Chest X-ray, PA view. Patient: 41 years old, sex F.
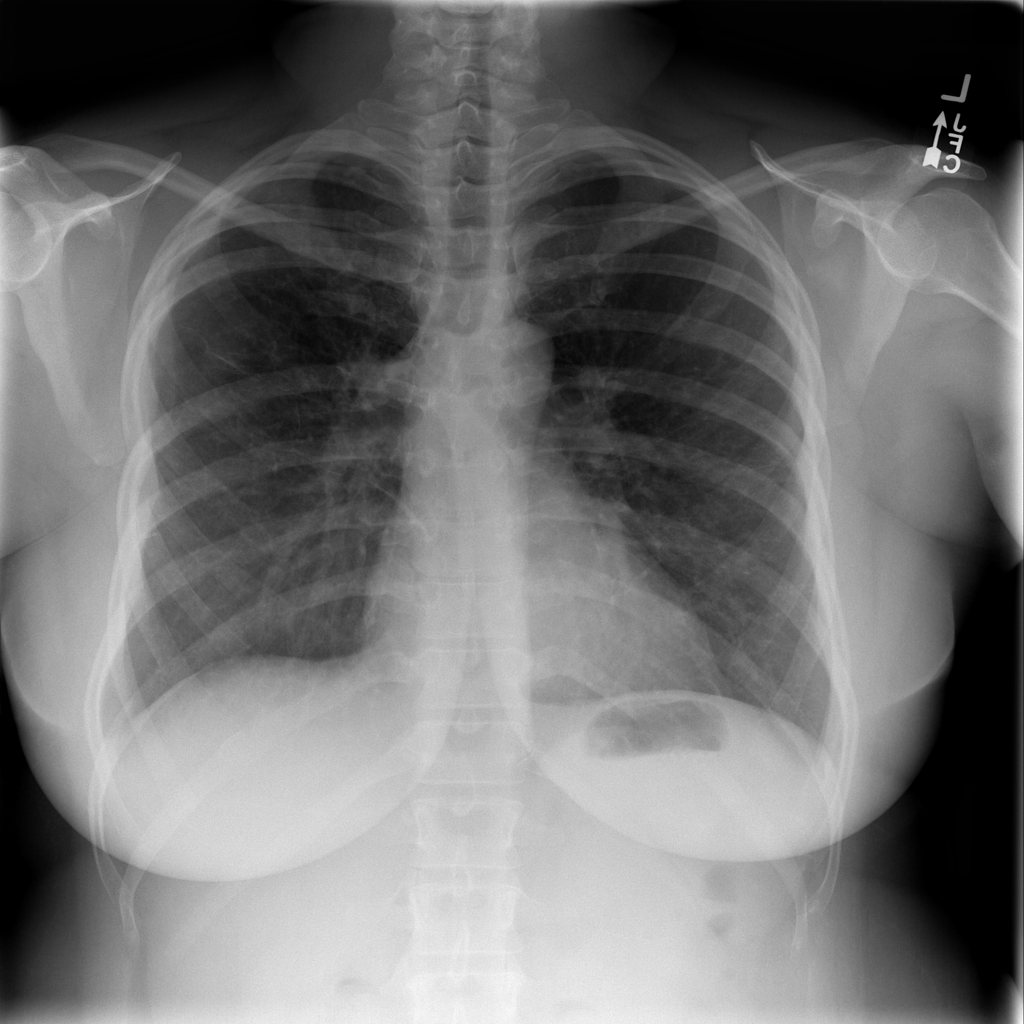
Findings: Infiltration